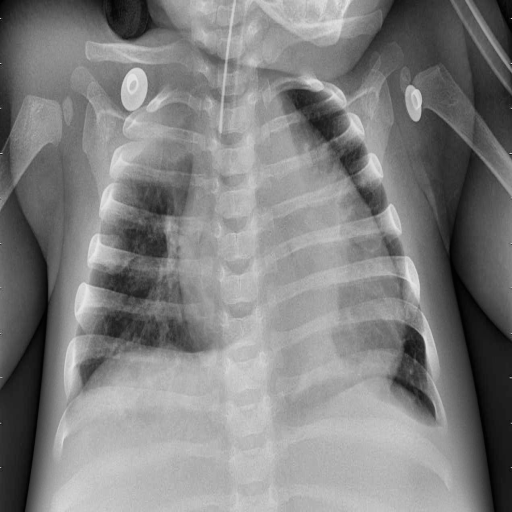
Finding: PNEUMONIA